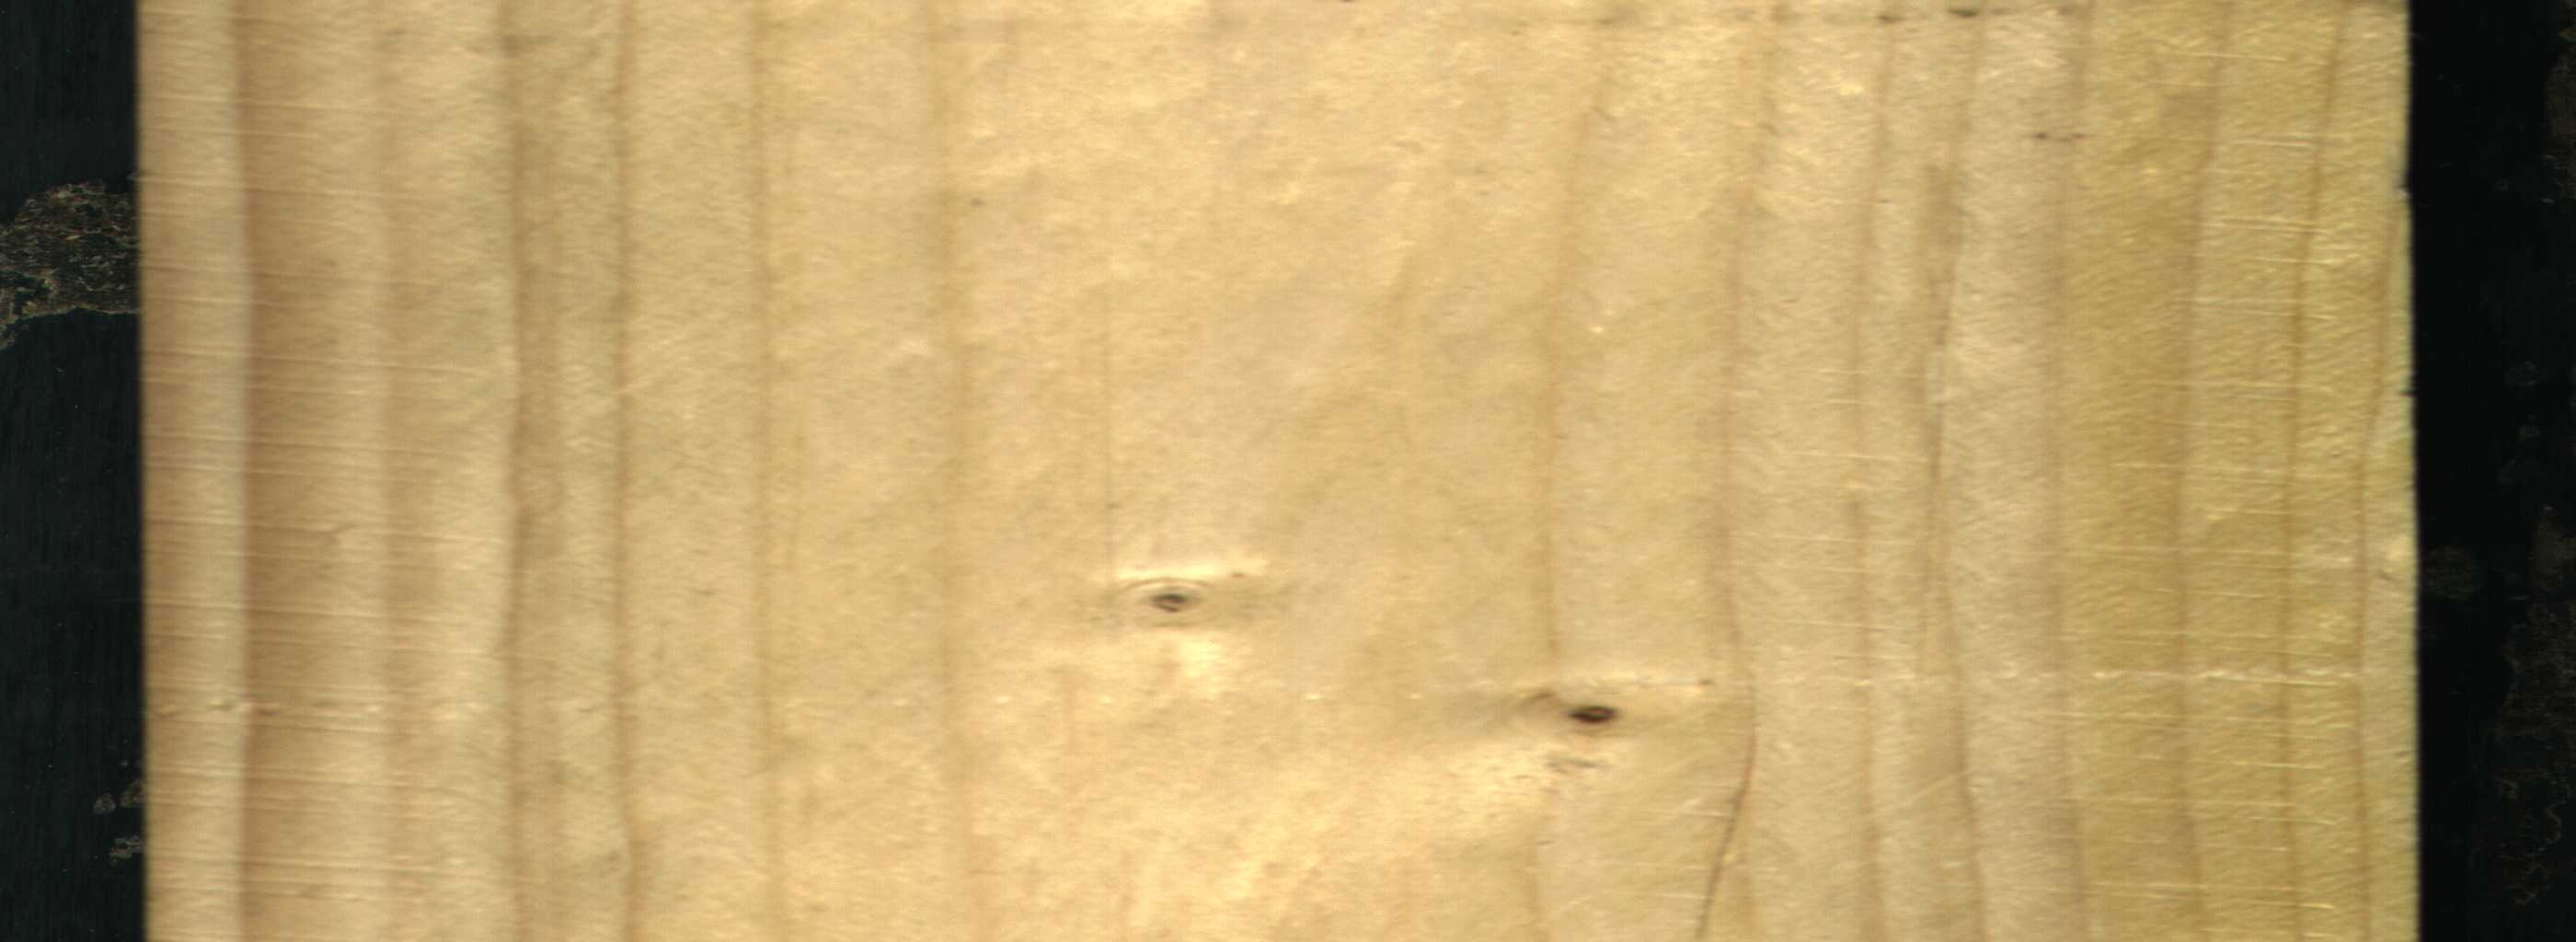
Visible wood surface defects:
Live_Knot
Live_Knot